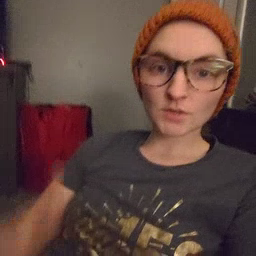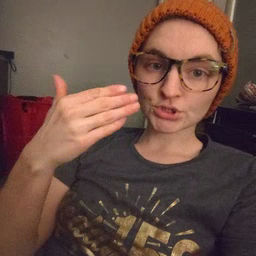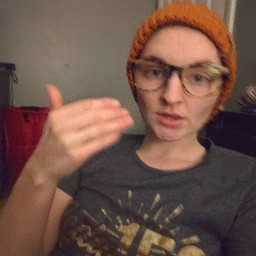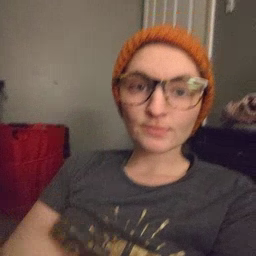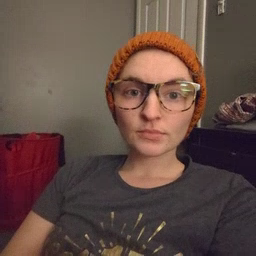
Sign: flag